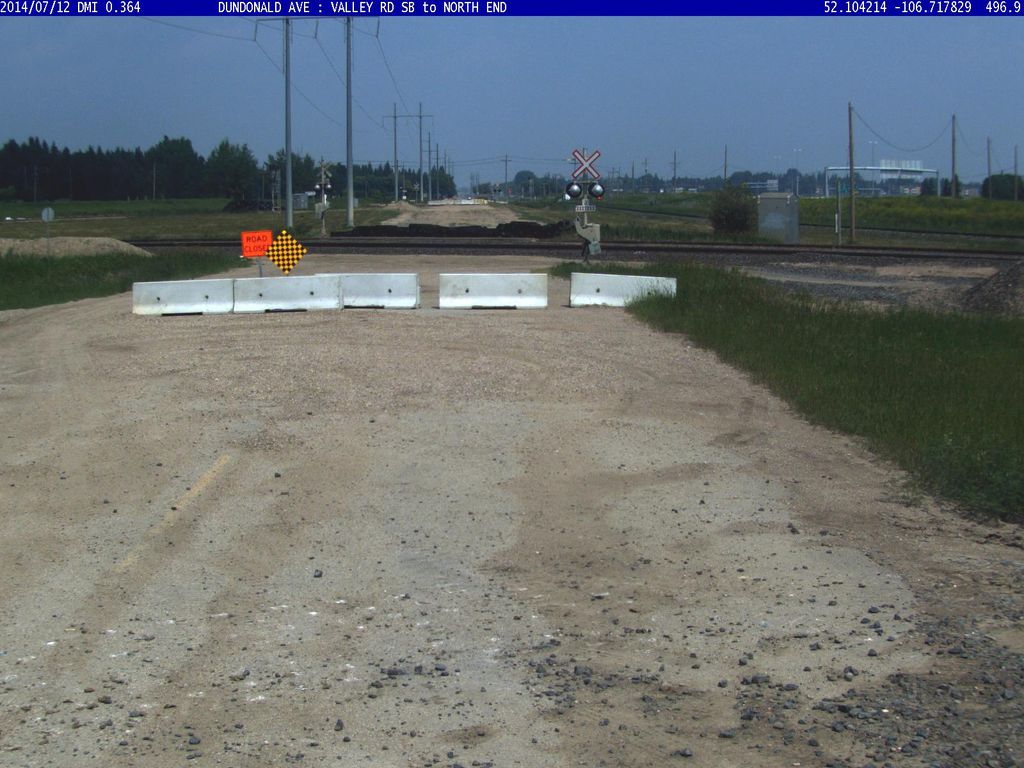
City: saskatoon